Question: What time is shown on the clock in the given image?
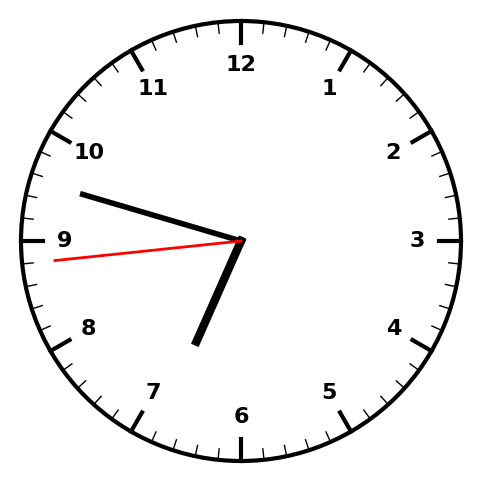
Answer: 06:47:44